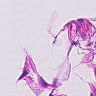
Metastatic tissue present: no